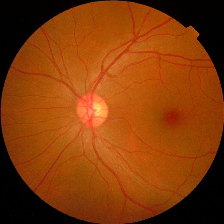
Diabetic retinopathy grade: No DR